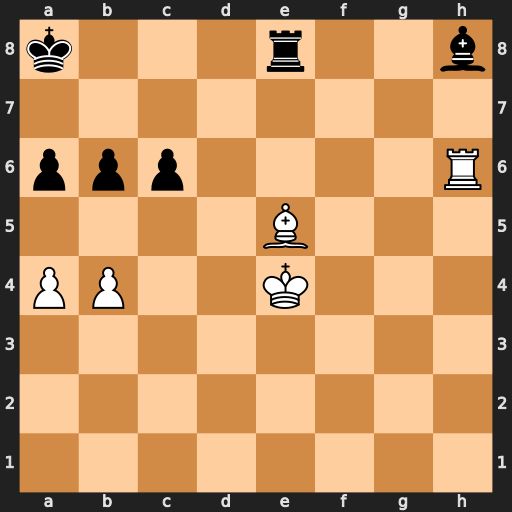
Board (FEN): k3r2b/8/ppp4R/4B3/PP2K3/8/8/8
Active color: w
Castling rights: -
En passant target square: -
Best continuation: Rxh8 Rxh8 Bxh8